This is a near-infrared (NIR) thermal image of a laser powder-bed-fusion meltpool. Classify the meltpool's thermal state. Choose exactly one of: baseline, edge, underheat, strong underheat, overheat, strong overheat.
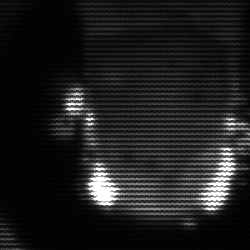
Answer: baseline